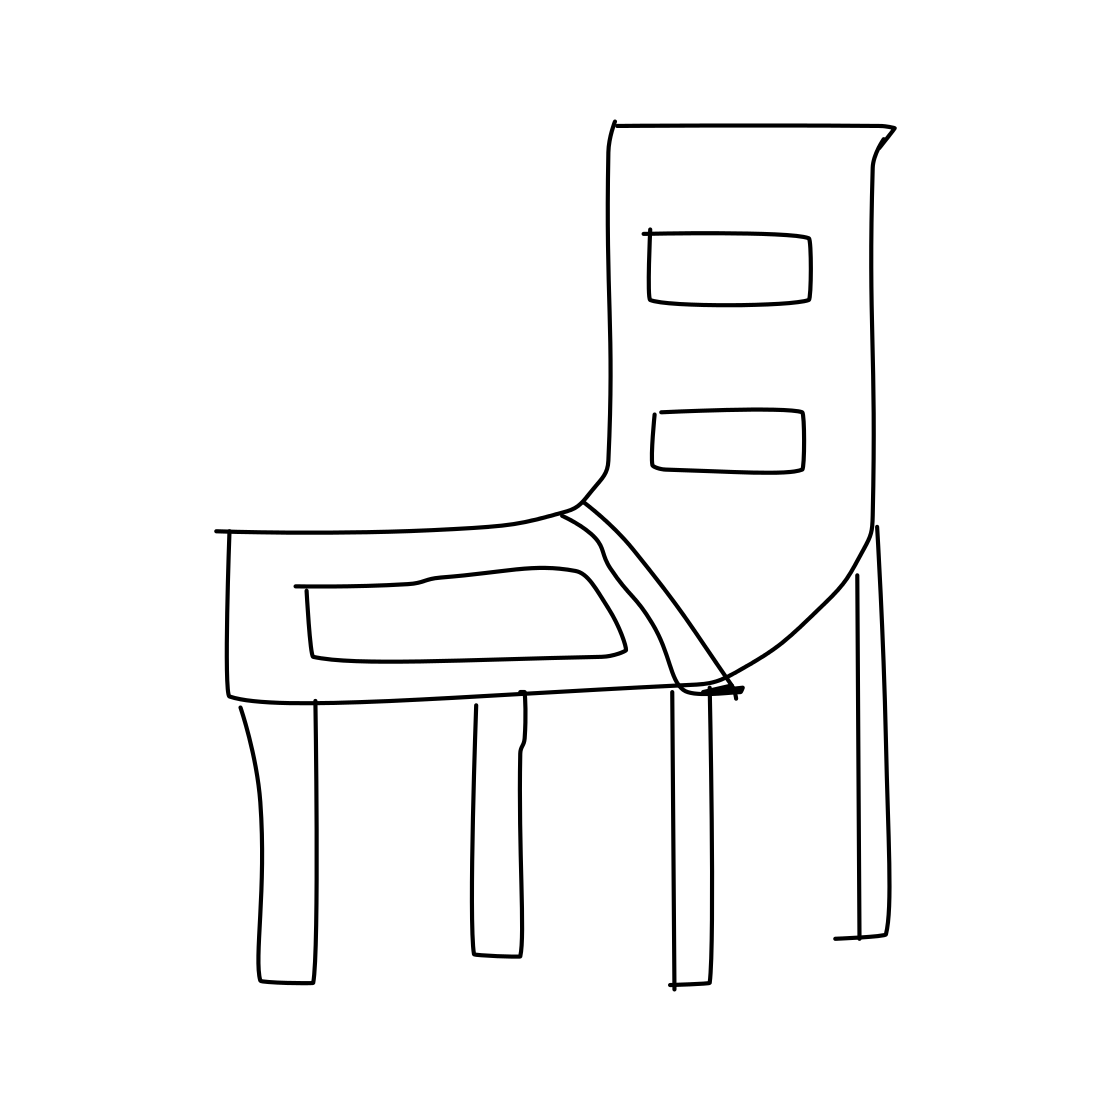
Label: chair